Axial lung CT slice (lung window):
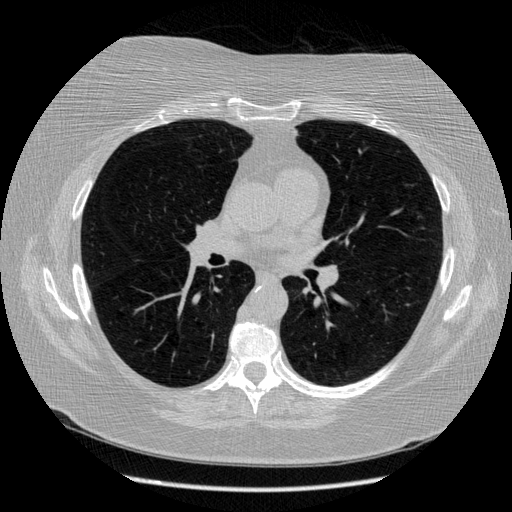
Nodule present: no